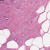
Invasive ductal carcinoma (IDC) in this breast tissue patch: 0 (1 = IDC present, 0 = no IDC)